Question: I just can't center (vertically and horizontally) text in a Button I defined in styles.xml (works properly when all attributes are in layout)
Originally all attributes were set directly in the layout, but I have lots of fragments where all buttons are the same. When Button is fully declared in the layout I don't even need to specify a "gravity" value, text is automaticaly centered.
I tried to create a style for some attributes but I lost text centering and "android:gravity="center"" does not work, in the style and/or in the layout
'''
<!-- GENERAL - BUTTON -->
<style name="Widget.AppCompat.Button.one_line">
<item name="android:layout_width">wrap_content</item>
<item name="android:layout_height">50dp</item>
<item name="android:paddingStart">20dp</item>
<item name="android:paddingEnd">20dp</item>
<item name="android:paddingBottom">20dp</item>
<item name="android:fontFamily">@font/roboto_condensed_bold</item>
<item name="android:textStyle">bold</item>
<item name="android:textColor">@color/white</item>
<item name="android:textSize">@dimen/default_text_size</item>
<item name="android:gravity">center_vertical</item>
</style>
'''
'''
<android.support.constraint.ConstraintLayout>
...
<Button
android:id="@+id/btn_back"
style="@style/Widget.AppCompat.Button.one_line"
android:background="@drawable/border_green_full"
android:text="@string/retour"
app:layout_constraintBottom_toBottomOf="parent"
app:layout_constraintLeft_toLeftOf="parent"
app:layout_constraintRight_toRightOf="parent" />
<android.support.constraint.ConstraintLayout>
'''

I would expect the text vertically centered. What am I missing ?
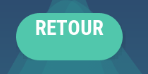
Answer: In your case just remove the:
'''
<item name="android:paddingBottom">20dp</item>
'''
Better use a style:
'''
<style name="Widget.AppCompat.Button.one_line" parent="@style/Widget.AppCompat.Button">
...
</style>
'''
The default value in this case is:
'''
<item name="android:gravity">center_vertical|center_horizontal</item>
'''
In general:
> Originally all attributes were set directly in the layout, but I have lots of fragments where all buttons are the same
If you would like to in your app, to specify the 'style' attribute in any buttons in the layouts just use:
- 'materialButtonStyle'
Something like:
'''
<!-- Base application theme. -->
<style name="AppTheme" parent="Theme.MaterialComponents.Light">
...
<item name="materialButtonStyle">@style/Widget.MaterialComponents.Button</item>
</style>
'''
- 'buttonStyle'
Something like:
'''
<!-- Base application theme. -->
<style name="AppTheme" parent="Theme.AppCompat.Light.DarkActionBar">
...
<item name="buttonStyle">@style/Widget.AppCompat.Button</item>
</style>
'''
If you would like to customize the style, define the 'parent' style with 'Widget.MaterialComponents.Button'/'Widget.AppCompat.Button'.